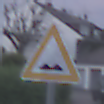
Verkehrszeichen: UnebeneFahrbahn
Umgebung: Outdoor, Urban
Tageszeit: SunriseSunset
Wetter: PartlyCloudy
Licht: Natural
Jahreszeit: NotSpecified
Kontrast: LowContrast